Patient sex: F
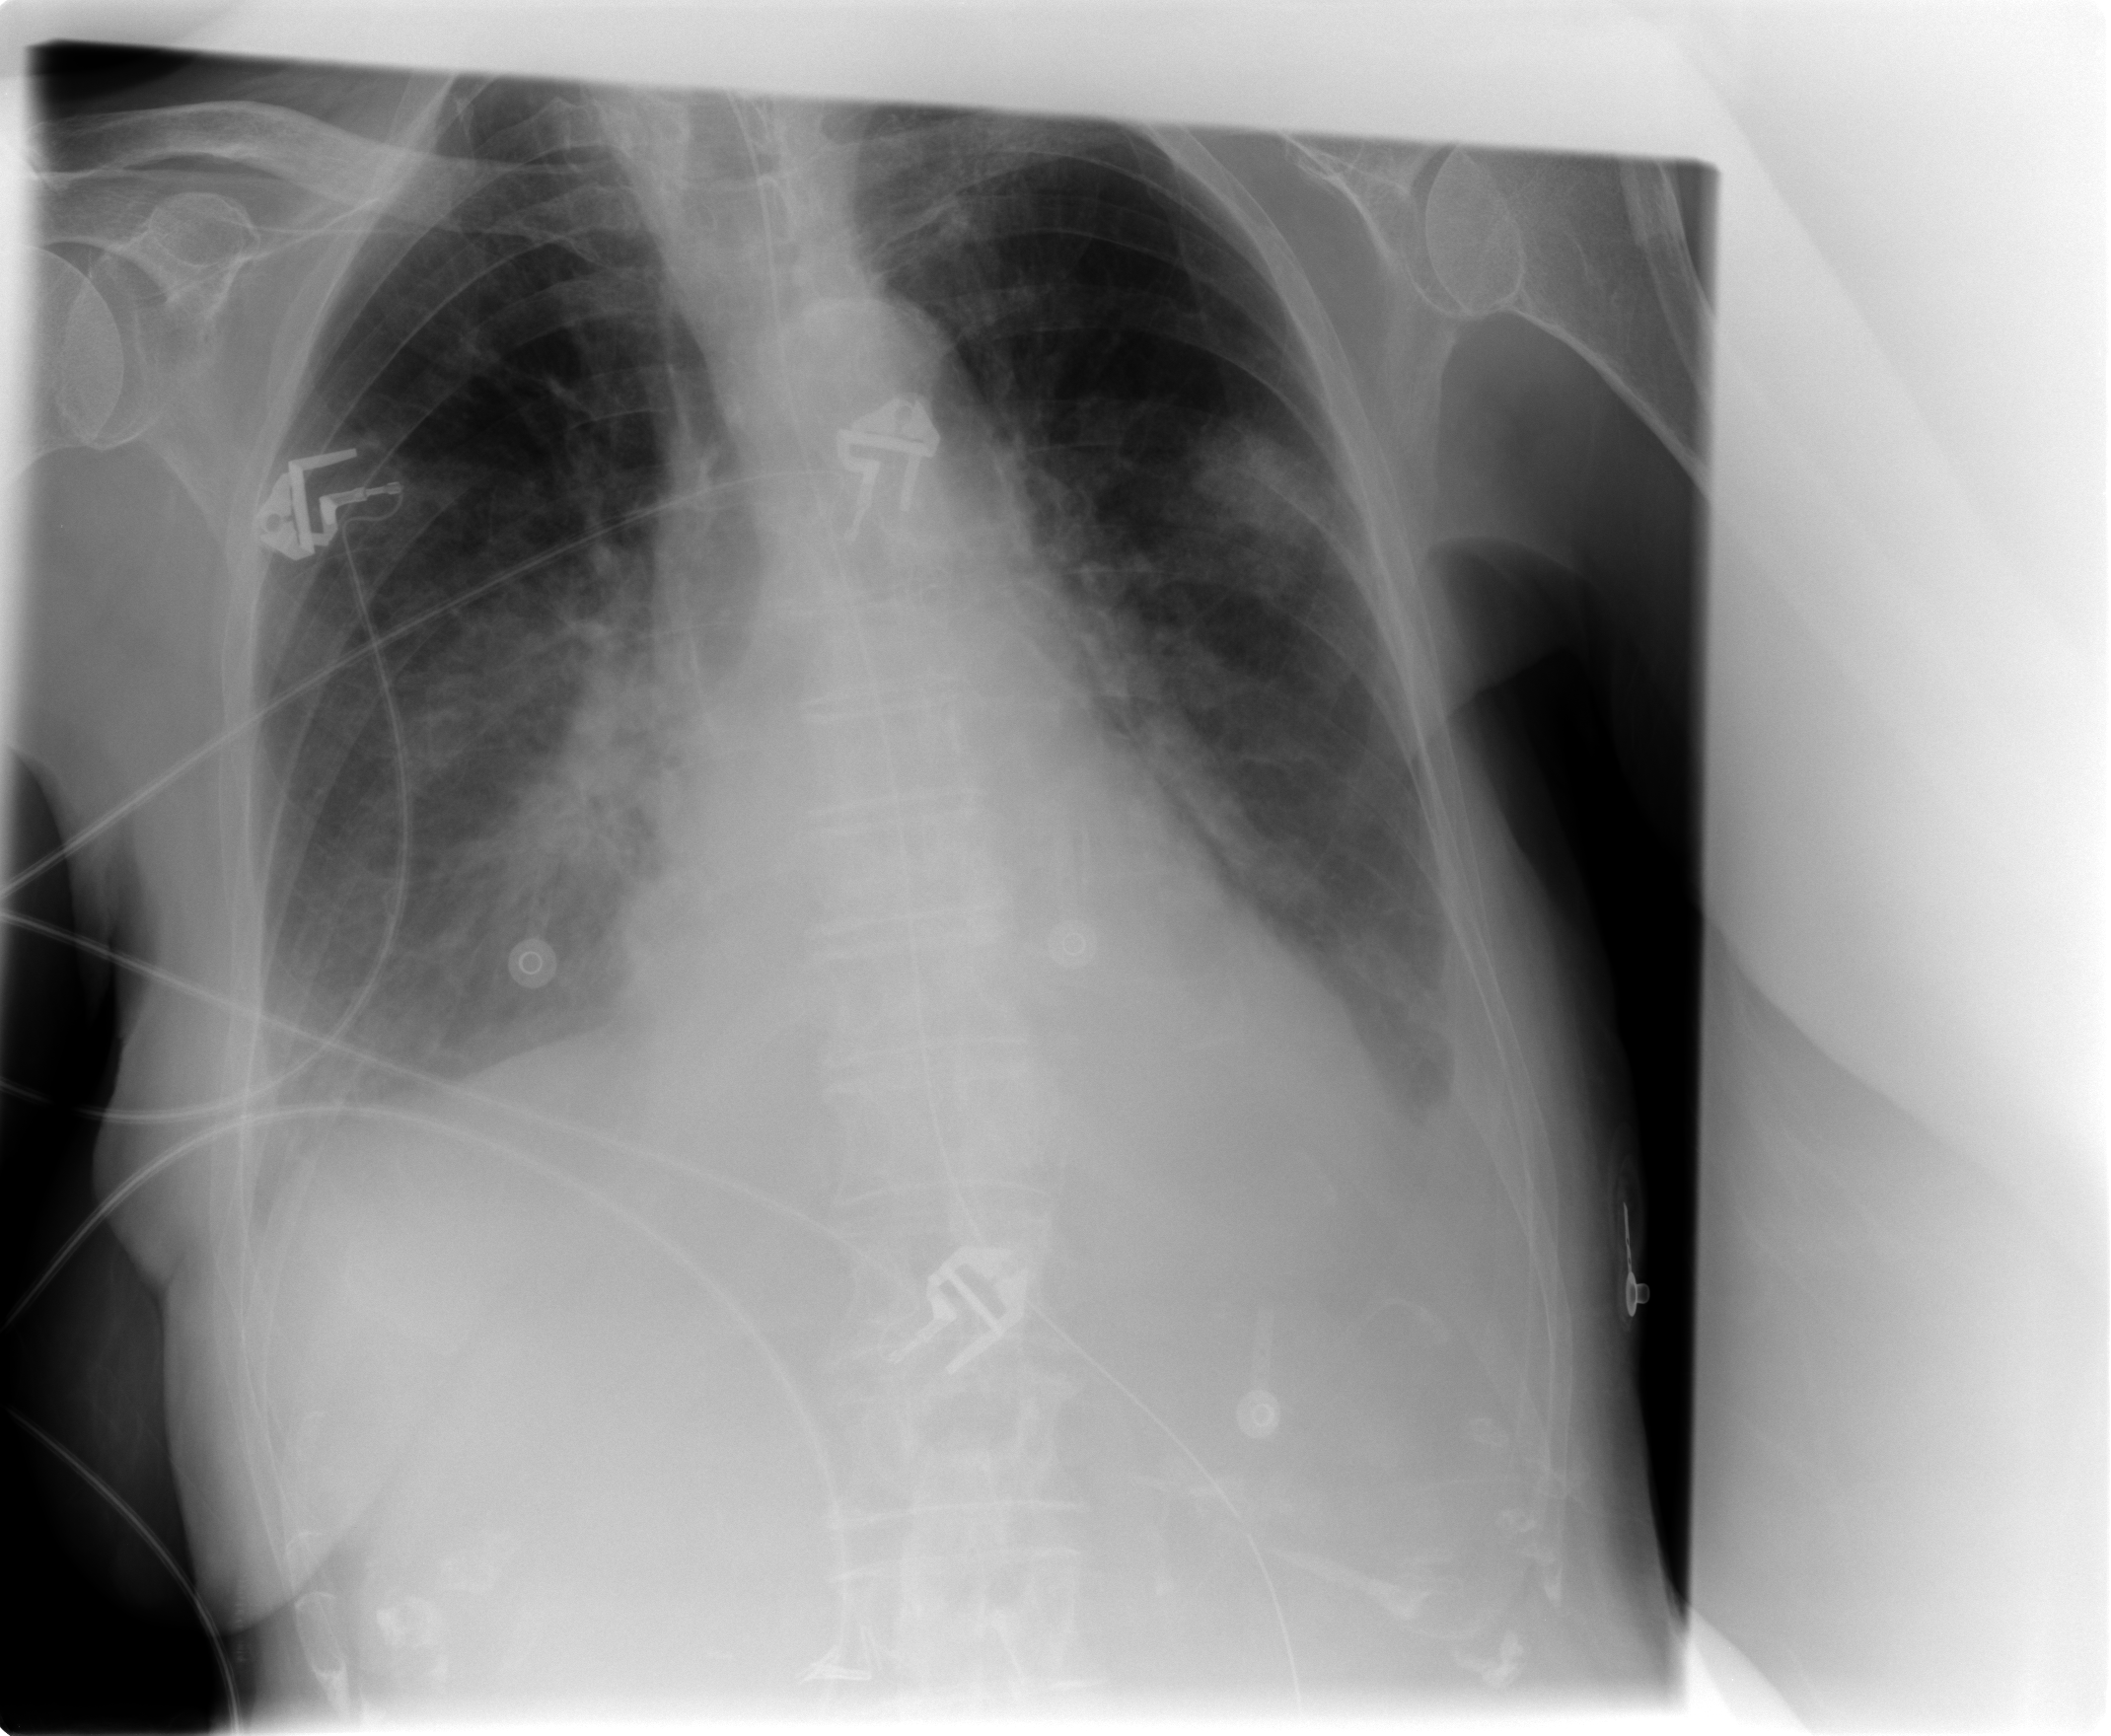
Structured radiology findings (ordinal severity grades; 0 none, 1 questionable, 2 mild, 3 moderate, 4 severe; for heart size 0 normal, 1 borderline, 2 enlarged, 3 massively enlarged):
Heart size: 2
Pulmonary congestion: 2
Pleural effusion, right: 2
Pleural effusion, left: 2
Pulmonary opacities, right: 2
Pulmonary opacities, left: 2
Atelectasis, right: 1
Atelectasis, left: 1